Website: bh-photo
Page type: address-validator
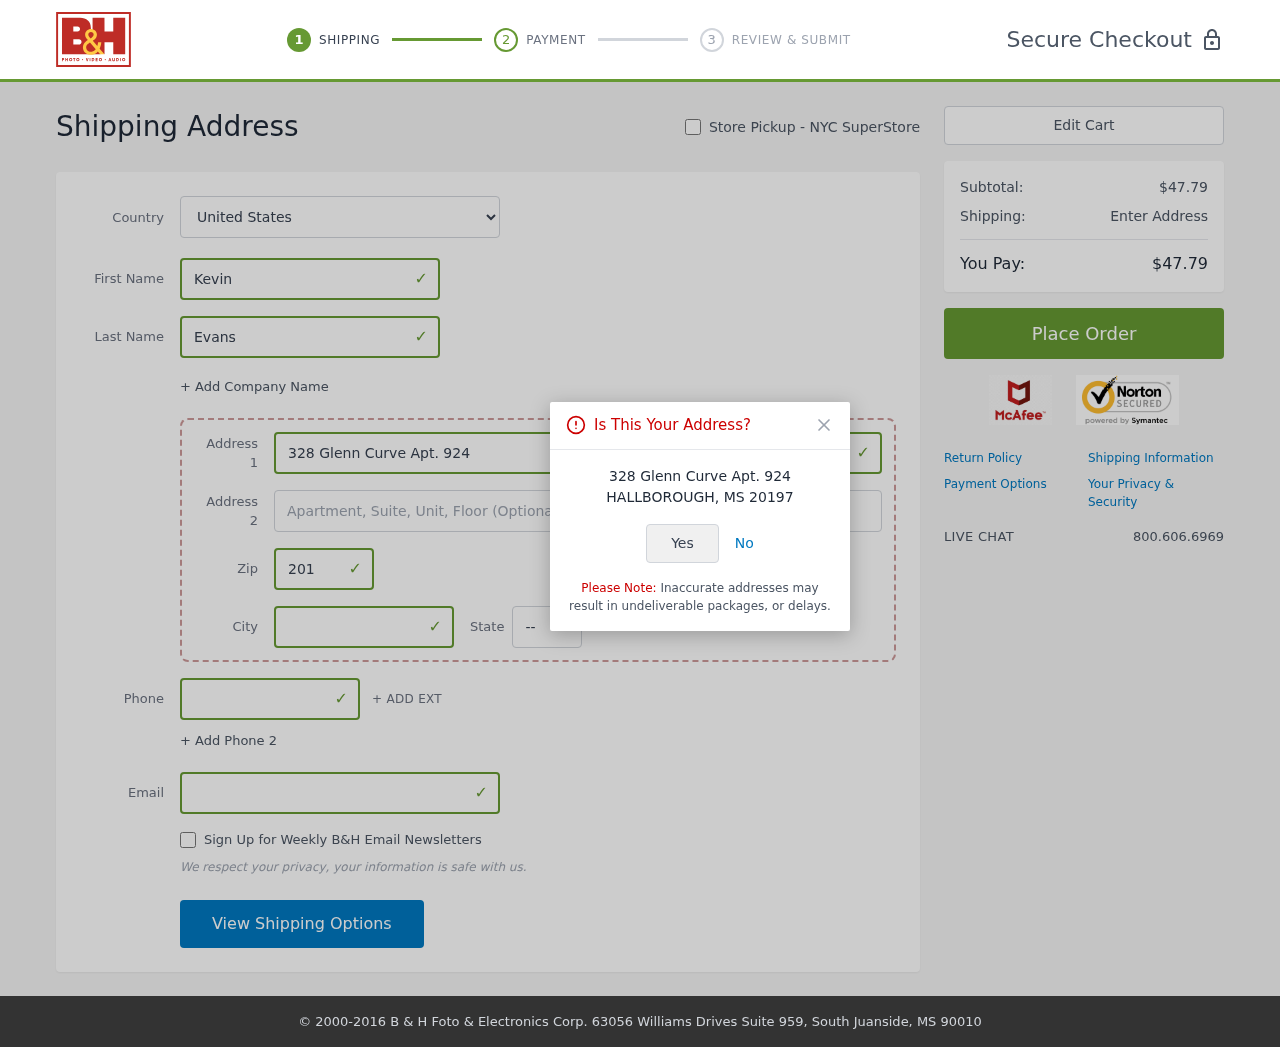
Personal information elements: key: PII_CITY
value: Hallborough
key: PII_COUNTRY
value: United States
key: PII_EMAIL
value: kevin_evans@gmail.com
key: PII_FIRSTNAME
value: Kevin
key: PII_LASTNAME
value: Evans
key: PII_PHONE
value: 7723115722
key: PII_POSTCODE
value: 20197
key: PII_STATE_ABBR
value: MS
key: PII_STREET
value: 328 Glenn Curve Apt. 924
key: PII_CITY_CONFIRM
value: HALLBOROUGH
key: PII_POSTCODE_FULL
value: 20197
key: PII_POSTCODE_NUMERIC
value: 20197
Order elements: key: ORDER_SUBTOTAL
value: $47.79
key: ORDER_TOTAL
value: $47.79